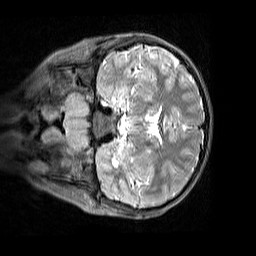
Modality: T2w
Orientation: coronal
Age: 9
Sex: female
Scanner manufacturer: siemens
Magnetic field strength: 3 T
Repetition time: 3.2 s
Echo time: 0.408 s